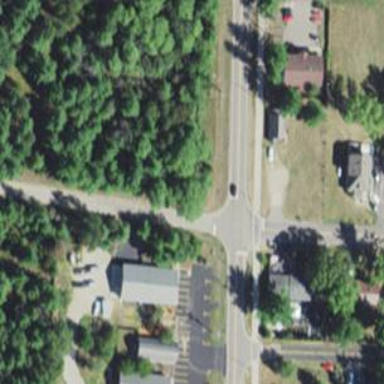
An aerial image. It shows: Stop road.